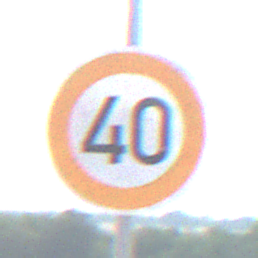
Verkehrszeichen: Geschwindigkeit40
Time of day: SunriseSunset
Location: Outdoor (Nature)
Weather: PartlyCloudy
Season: NotSpecified
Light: Natural